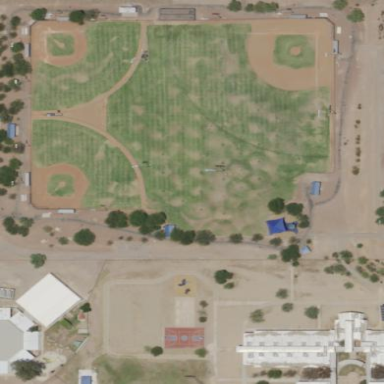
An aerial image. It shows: Baseball pitch for leisure land activities.